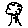
Label: tree